Небольшой шарик движется с постоянной скоростью $v_0$, по гладкой горизонтальной поверхности и попадает в точке $A$ в цилиндрический вертикальный колодец глубиной $H$ и радиусом $R$ (см. рис а). Вектор скорости шарика составляет угол $\alpha$ с диаметром колодца, проведенным в точку $A$.
При каком соотношении между $R, H, v_0$ и $\alpha$ шарик после упругих соударений со стенками и дном сможет "выбраться" из колодца? При упругом ударе шарика модуль скорости остается постоянным, а угол падения равен углу отражения (см. рис б).
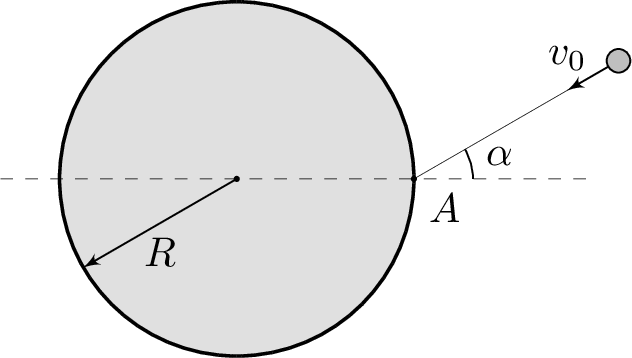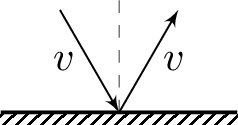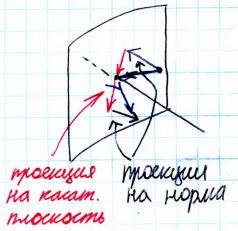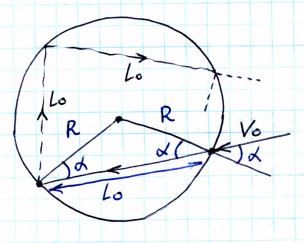
Решение: При ударах о боковые стенки не меняется проекция скорости шарика на вертикальную ось, потому что нормаль к боковой поверхности цилиндра горизонтальна.  Поэтому боковые стенки не влияют на время нахождения шарика ниже уровня земли. Оно такое же, как будто шарик падал бы просто вертикально, и равно $2\sqrt{\frac{2H}{g}}=t_0$.Чтобы шарик через время $t_0$ выбрался из колодца, необходимо, чтобы через время $t_0$ он оказался на его границе.  Если шарик за время $t_0$ не выберется из колодца, то ровно через время $2t_0$ после падения в колодец шарик снова окажется на уровне земли.И вообще: шарик будет оказываться на уровне земли через времена $t_0$, $2t_0$, $3t_0$, $\dots$ после падения в колодец.Он выберется тогда и только тогда, когда $\exists~n\in \mathbb{N}$ такое, что $\frac{nv_0t_0}{l_0} \in \mathbb{N}$, то есть за время $nt_0$ шарик снова попадет на границу круга.Такое условие равносильно $\frac{v_0t_0}{l_0} \in \mathbb{Q}$.Итак, шарик выберется из колодца если и только если отношение $\frac{v_0t_0}{l_0}=\frac{v_0}{R\cos\alpha}\sqrt{\frac{2H}{g}}$ рационально.
Ответ: Если и только если $$\frac{V_0}{R\cos\alpha}\sqrt{\frac{2H}{g}}\in Q.$$
Темы:
T, Механика, Кинематика, Необычная система, Всероссийские